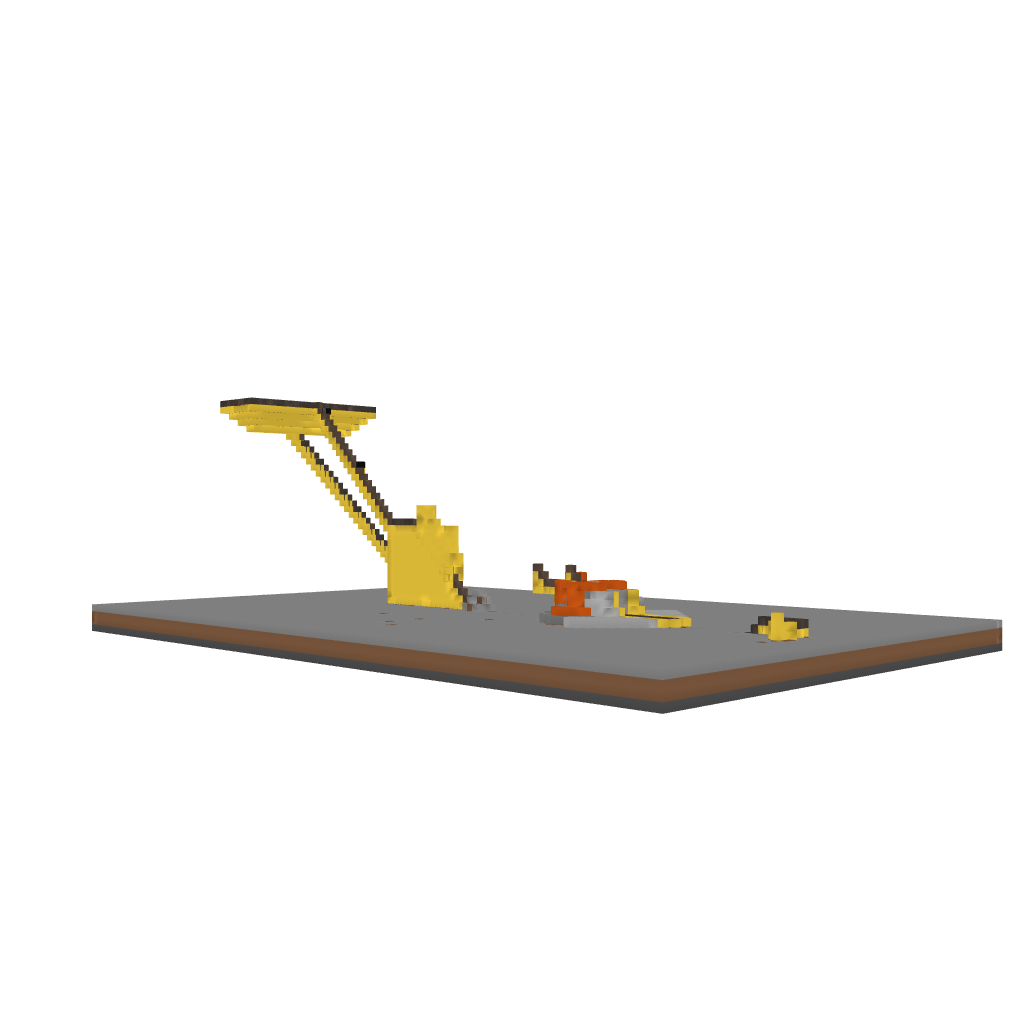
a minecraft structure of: Rollercoaster